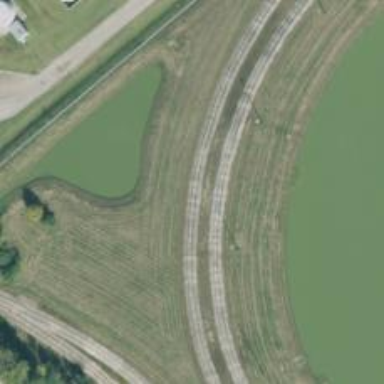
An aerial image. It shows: Rail spur service.